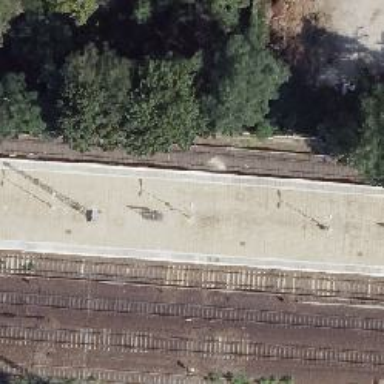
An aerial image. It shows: Close-up of railway platform edge.